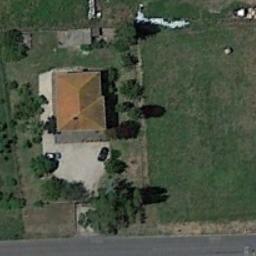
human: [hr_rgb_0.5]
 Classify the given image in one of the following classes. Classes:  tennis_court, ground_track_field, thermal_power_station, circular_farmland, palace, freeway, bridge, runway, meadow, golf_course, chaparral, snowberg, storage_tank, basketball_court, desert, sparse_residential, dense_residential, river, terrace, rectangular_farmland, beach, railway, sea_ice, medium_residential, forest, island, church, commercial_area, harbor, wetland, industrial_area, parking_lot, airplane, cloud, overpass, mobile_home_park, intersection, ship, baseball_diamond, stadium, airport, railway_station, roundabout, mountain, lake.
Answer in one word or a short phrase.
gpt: sparse_residential